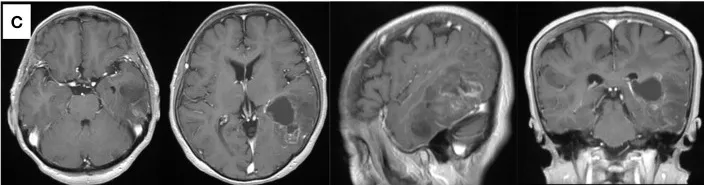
Heterogeneous enhanced lesion on gadolinium-enhanced T1- weighted image.
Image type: radiology (mri)